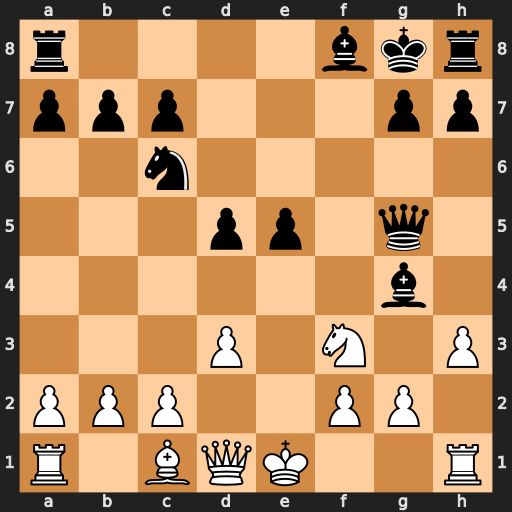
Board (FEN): r4bkr/ppp3pp/2n5/3pp1q1/6b1/3P1N1P/PPP2PP1/R1BQK2R
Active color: w
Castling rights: KQ
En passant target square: -
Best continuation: Bxg5